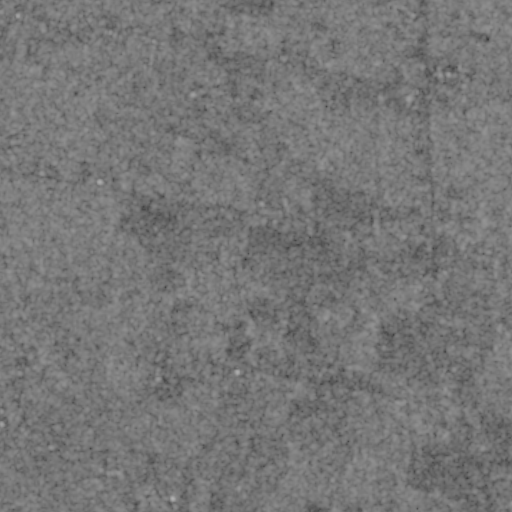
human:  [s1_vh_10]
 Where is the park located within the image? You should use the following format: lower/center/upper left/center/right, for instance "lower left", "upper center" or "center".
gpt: The park is located in the upper center of the image.
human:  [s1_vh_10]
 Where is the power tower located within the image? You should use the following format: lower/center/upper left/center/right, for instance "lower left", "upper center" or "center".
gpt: The power tower is located in the lower of the image.
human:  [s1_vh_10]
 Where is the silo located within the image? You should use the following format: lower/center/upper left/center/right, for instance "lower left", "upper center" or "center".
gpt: The silo is located in the lower right of the image.
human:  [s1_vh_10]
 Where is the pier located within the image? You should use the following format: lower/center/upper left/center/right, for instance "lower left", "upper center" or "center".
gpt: The pier is located in the center right of the image.
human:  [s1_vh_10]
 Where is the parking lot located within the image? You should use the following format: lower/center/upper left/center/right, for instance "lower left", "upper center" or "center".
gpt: There is no parking lot in the image.

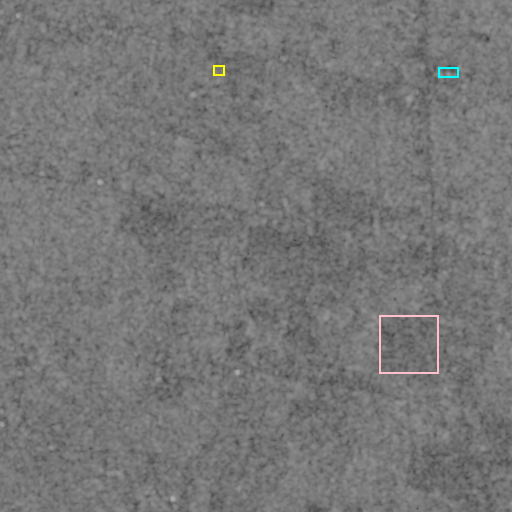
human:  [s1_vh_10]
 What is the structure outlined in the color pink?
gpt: The structure outlined in pink is a crop field.
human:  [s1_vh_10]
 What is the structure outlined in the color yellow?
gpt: The structure outlined in yellow is a park.
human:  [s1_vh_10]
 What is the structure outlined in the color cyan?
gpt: The structure outlined in cyan is a building.
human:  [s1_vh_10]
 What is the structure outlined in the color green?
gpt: There is no green outline.